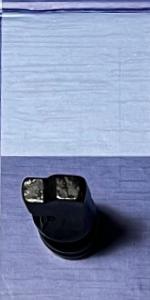
Label: Knight_Black